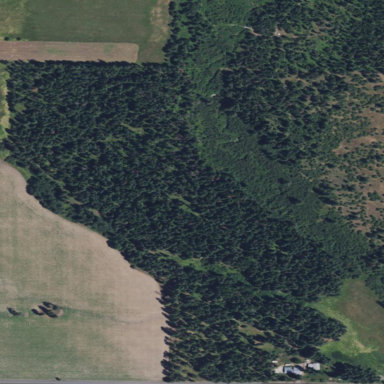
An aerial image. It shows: Forest with mixed leaf types and cycles.